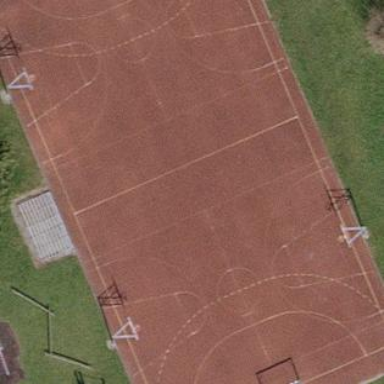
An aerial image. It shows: Basketball court on leisure land pitch.